Field crop: maize
Growth stage: 2
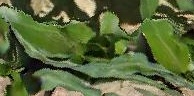
Species: maize